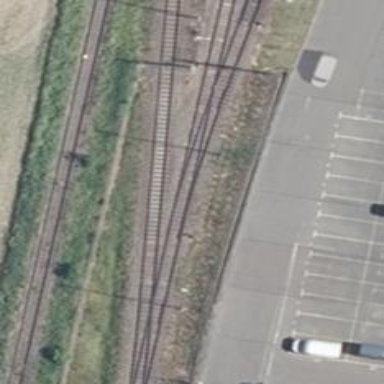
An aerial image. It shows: Railway switch.